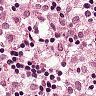
Metastatic tissue present: no